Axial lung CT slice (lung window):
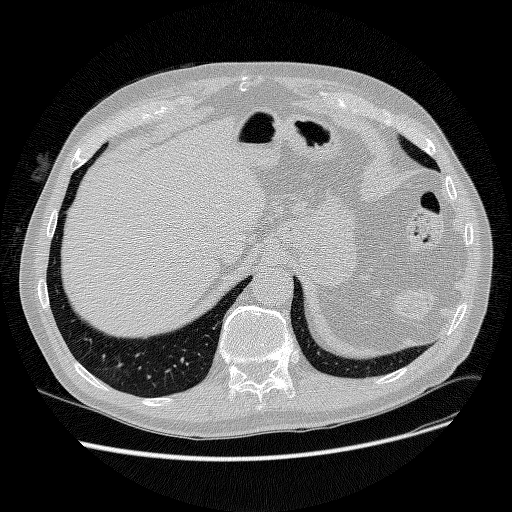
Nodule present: no